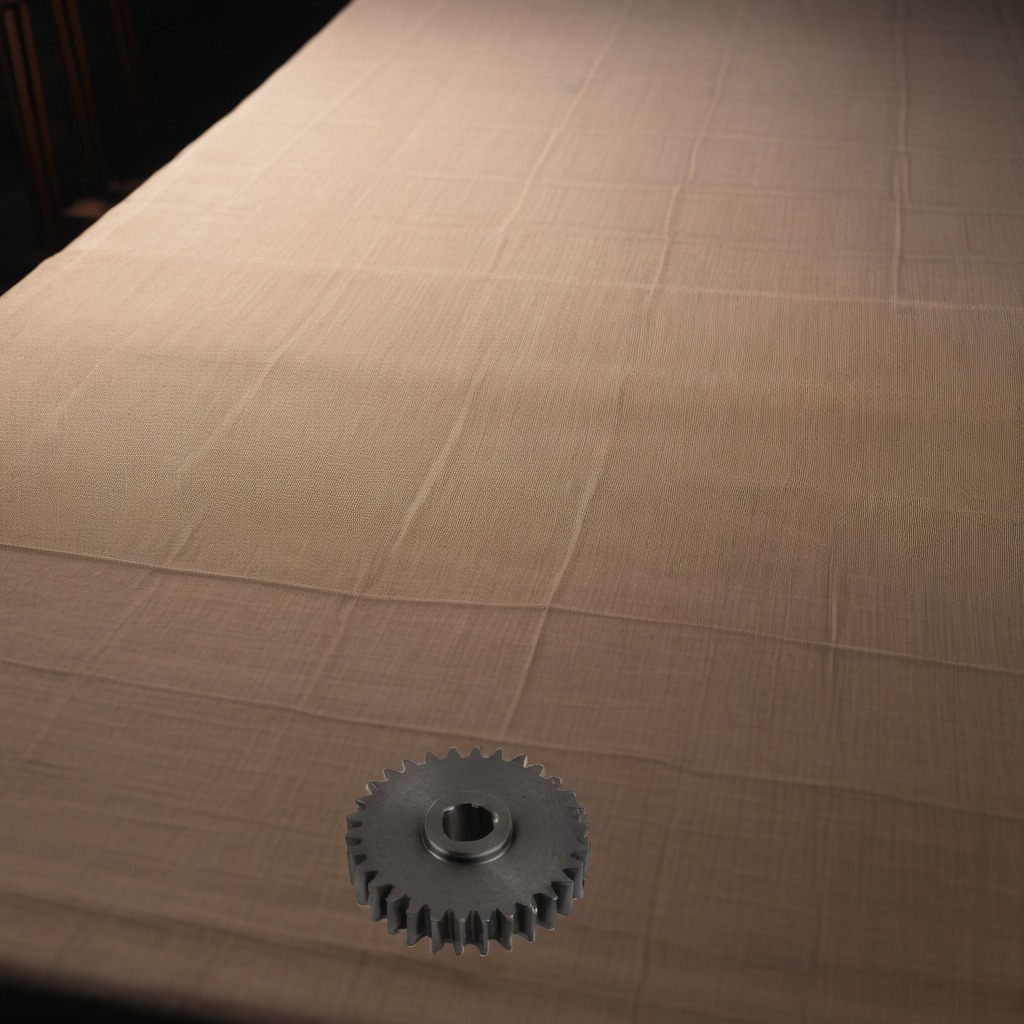
A steel gear with teeth is lying on the wooden table.